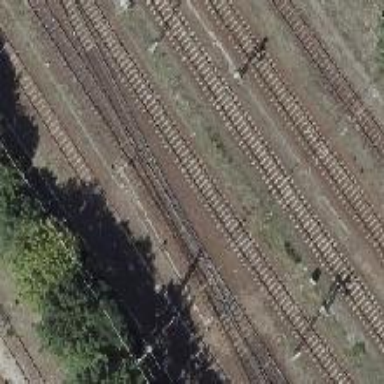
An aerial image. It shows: Railway yard with electrified contact lines.